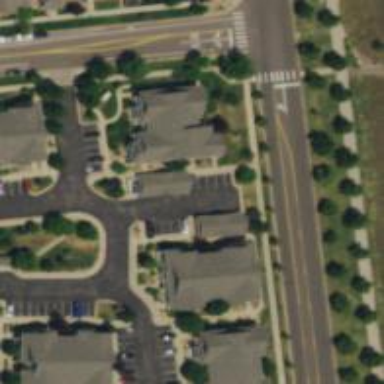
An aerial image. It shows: Asphalt road designated as living street.